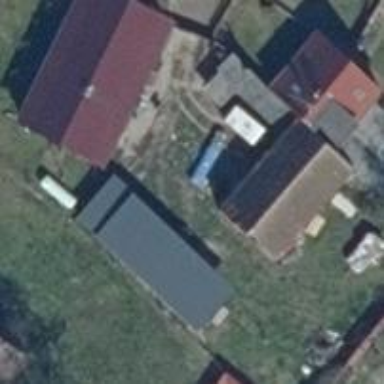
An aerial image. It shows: Simple house.